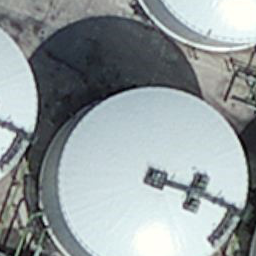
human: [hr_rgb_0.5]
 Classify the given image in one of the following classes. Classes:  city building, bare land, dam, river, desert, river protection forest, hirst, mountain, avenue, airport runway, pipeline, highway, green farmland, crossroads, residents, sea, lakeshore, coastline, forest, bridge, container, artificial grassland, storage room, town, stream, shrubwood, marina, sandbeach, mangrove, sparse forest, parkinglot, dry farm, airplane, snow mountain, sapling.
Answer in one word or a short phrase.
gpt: storage room